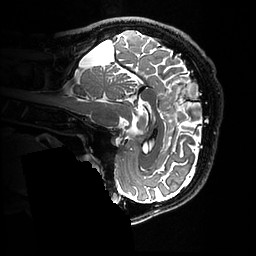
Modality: T2w
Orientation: sagittal
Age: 32
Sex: male
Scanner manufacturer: ge
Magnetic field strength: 3 T
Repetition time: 3.202 s
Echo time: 0.05874 s